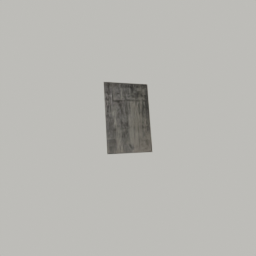
Label: decoration